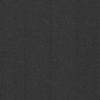
Label: dusty